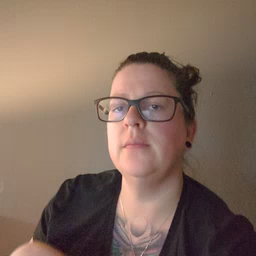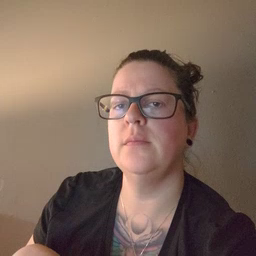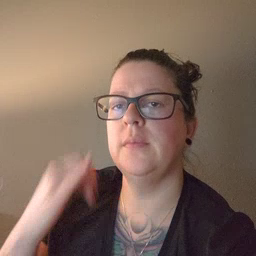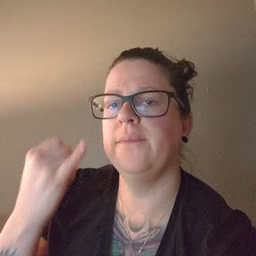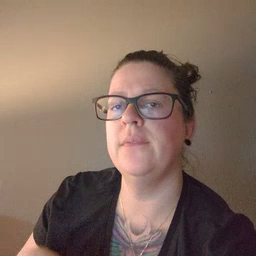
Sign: if